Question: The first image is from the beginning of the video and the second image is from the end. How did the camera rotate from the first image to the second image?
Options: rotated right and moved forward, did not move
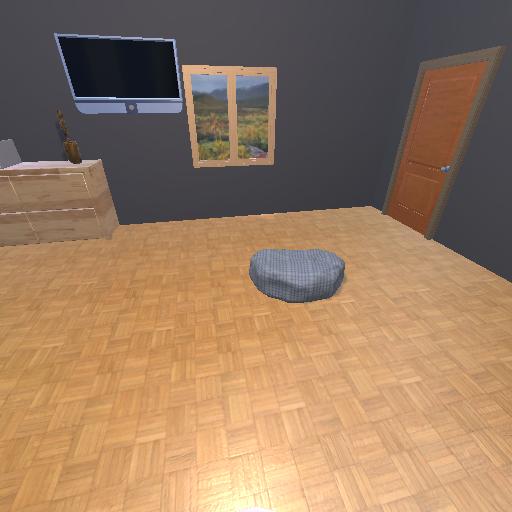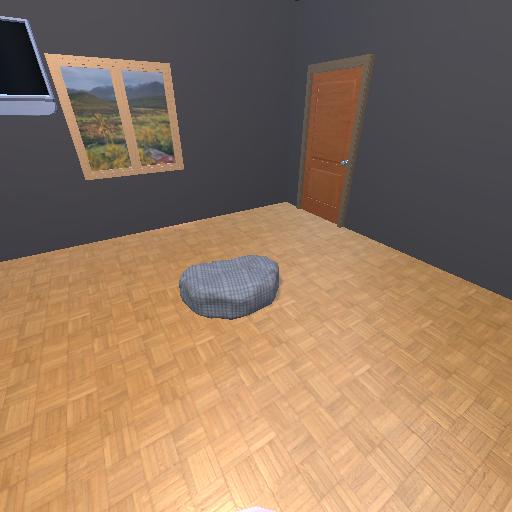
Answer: rotated right and moved forward